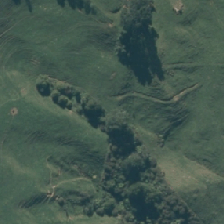
Land cover: broadleaved_indigenous_hardwood